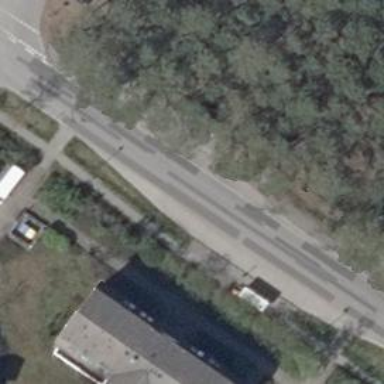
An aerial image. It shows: Public transport stop position.